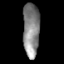
Tissue: skin
Cell type: Others
Senescence score: 0.7125
Nuclear area (px): 868
Mean DAPI intensity: 135.533